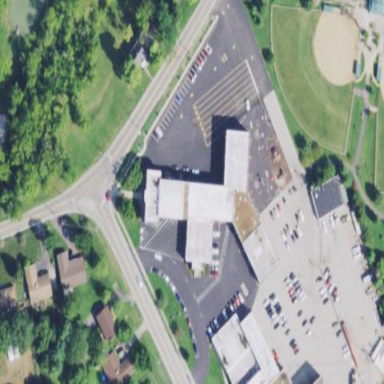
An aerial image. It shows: Asphalt schoolyard.